Field crop: maize
Growth stage: 2
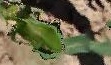
Species: maize